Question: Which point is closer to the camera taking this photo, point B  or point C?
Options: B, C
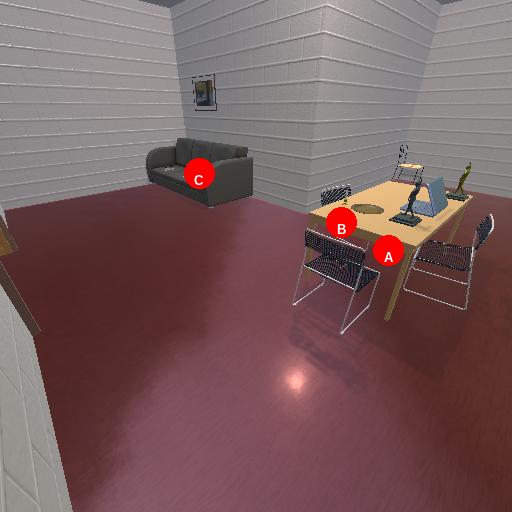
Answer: B